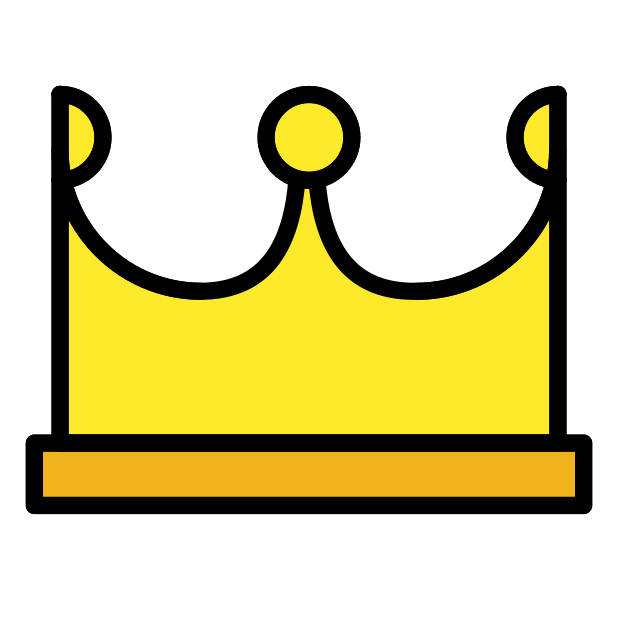
crown